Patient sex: M
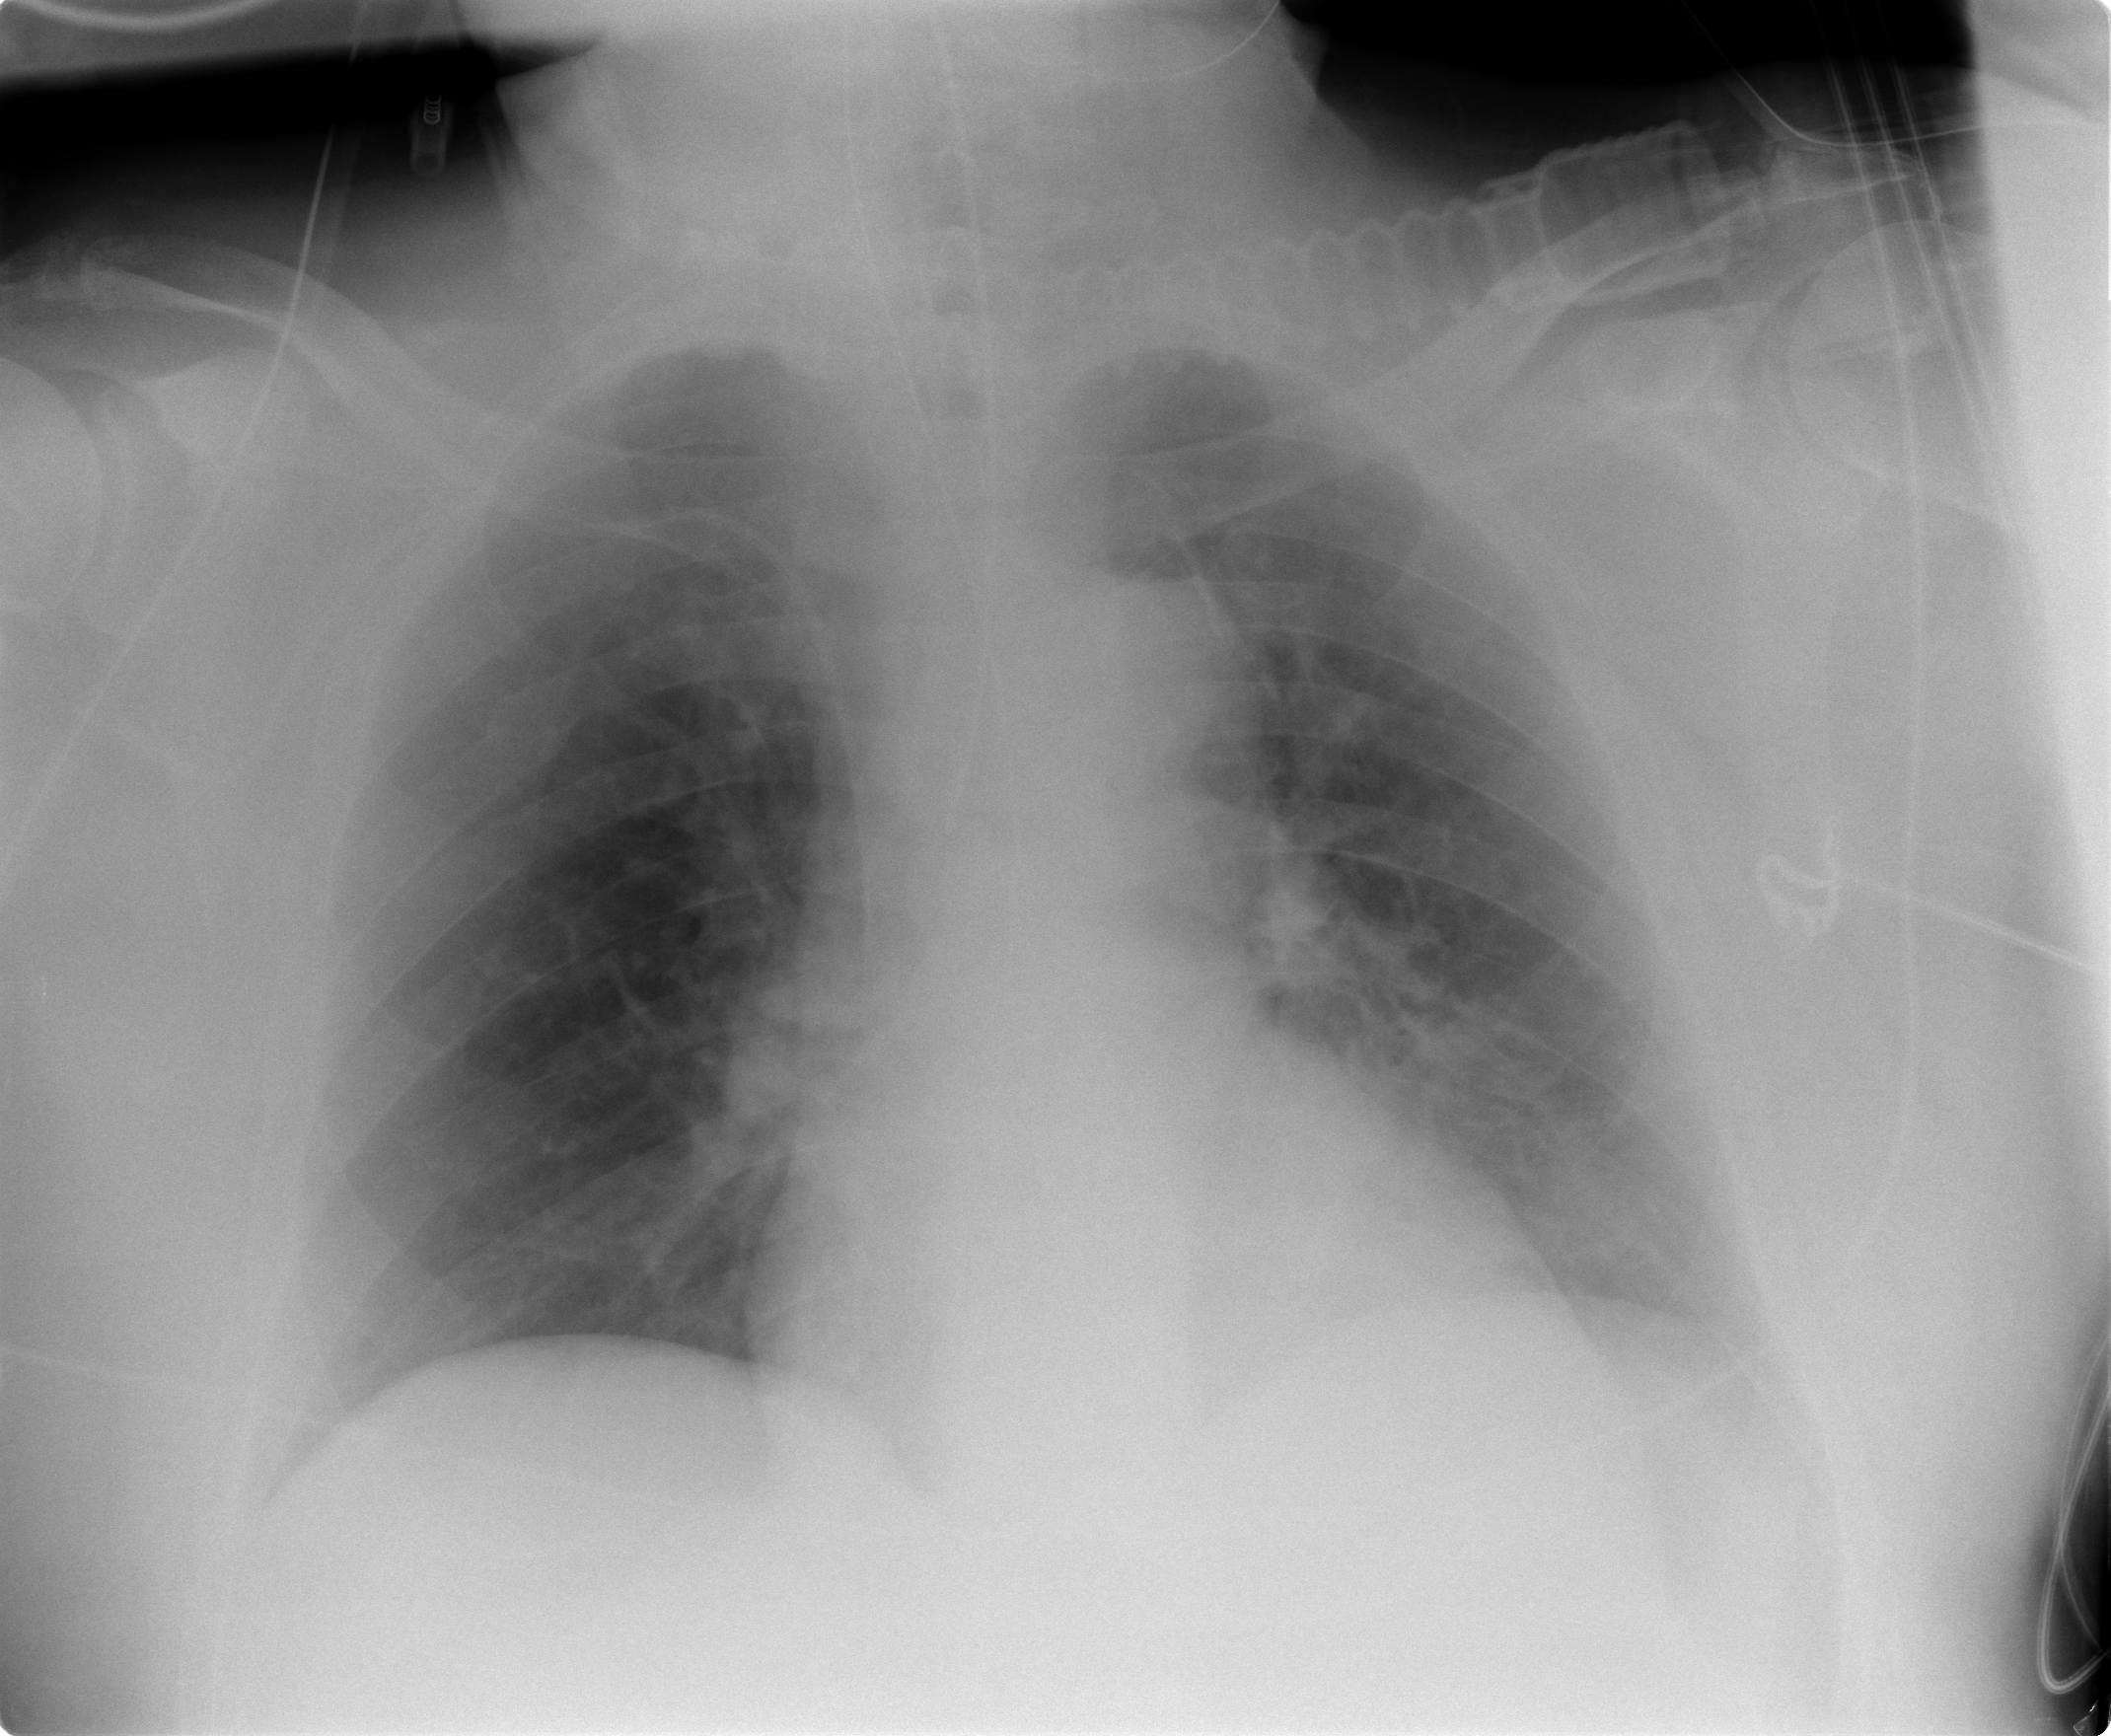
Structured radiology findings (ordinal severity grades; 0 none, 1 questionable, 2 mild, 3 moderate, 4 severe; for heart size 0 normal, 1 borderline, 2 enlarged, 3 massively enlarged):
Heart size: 0
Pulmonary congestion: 0
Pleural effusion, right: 0
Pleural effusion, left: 2
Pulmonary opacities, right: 0
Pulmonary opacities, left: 0
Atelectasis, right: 0
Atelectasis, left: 0